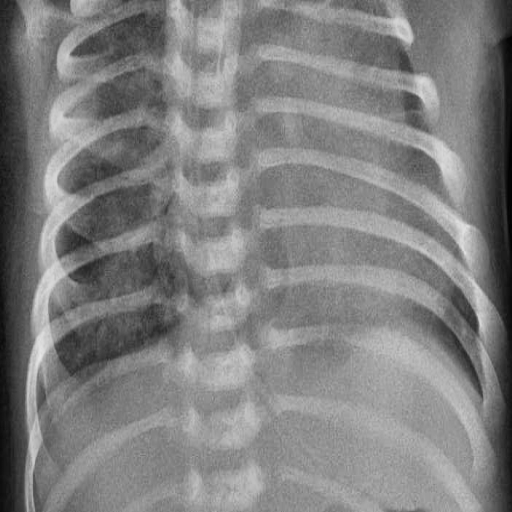
Finding: PNEUMONIA